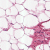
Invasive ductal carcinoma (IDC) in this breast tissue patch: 0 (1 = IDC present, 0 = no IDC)